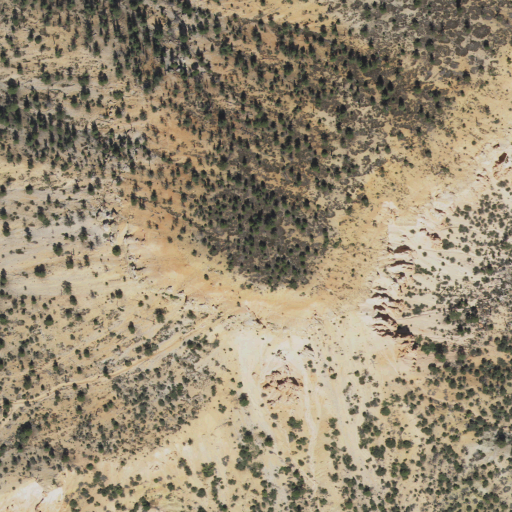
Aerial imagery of cliff(s) in Utah named Shakespear Point containing evergreen forest, grassland, barren land, and shrub